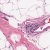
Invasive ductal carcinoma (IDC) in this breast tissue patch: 0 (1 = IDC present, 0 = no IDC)